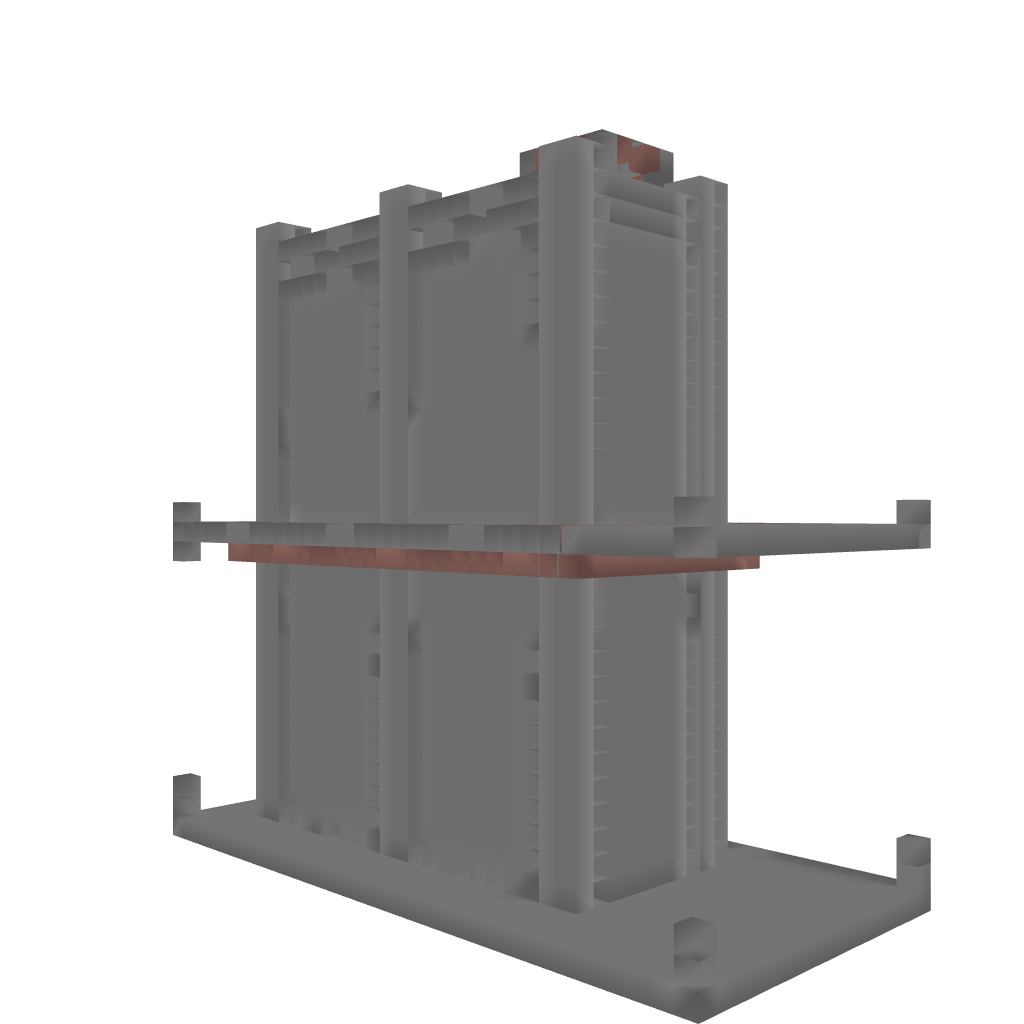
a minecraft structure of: medium castle